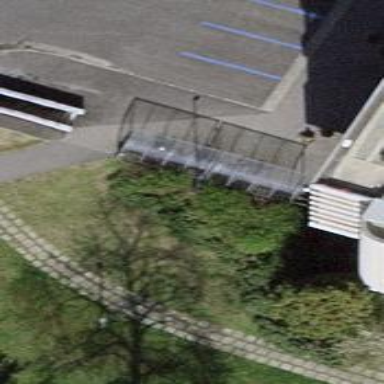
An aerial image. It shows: Shed designated for bicycle parking.